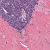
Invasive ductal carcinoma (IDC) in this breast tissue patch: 0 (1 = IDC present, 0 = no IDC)